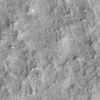
Label: not_dusty